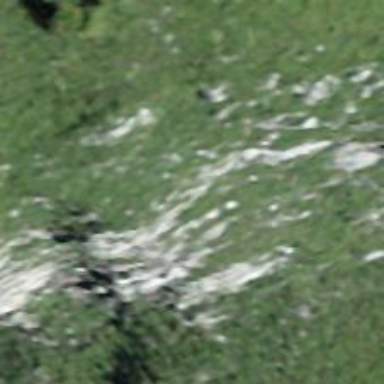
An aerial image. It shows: Cliff in nature.